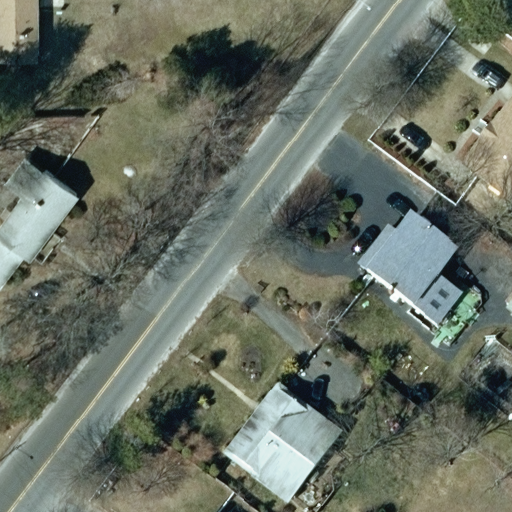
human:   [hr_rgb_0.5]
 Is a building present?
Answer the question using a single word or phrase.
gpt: yes

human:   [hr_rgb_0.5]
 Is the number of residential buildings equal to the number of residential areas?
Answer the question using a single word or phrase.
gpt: no

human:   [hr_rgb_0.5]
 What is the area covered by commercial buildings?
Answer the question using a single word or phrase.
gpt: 0m2

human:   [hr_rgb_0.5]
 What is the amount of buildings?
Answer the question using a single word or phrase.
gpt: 7

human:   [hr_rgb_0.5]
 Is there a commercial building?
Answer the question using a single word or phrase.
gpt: no

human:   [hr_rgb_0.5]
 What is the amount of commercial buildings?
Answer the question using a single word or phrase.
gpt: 0

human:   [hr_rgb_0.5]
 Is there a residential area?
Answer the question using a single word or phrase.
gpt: yes

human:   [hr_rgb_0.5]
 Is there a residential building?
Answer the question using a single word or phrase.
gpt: yes

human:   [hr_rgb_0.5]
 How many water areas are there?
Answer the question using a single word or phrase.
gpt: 0

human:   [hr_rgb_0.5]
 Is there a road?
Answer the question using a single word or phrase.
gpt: yes

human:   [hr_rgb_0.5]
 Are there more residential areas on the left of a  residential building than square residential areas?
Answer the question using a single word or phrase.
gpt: no

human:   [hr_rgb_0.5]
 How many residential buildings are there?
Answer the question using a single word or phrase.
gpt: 7

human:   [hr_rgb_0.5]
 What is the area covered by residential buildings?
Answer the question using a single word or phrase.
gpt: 1016m2

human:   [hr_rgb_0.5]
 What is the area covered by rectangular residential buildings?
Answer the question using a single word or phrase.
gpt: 195m2

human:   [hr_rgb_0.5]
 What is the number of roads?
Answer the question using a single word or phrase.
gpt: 1

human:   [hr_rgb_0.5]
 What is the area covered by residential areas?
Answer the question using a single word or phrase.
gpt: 4525m2

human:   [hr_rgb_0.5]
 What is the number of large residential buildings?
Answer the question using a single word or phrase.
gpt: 0

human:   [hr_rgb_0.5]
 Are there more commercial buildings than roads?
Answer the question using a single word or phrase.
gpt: no

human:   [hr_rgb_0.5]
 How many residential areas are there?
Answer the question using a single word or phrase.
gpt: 1

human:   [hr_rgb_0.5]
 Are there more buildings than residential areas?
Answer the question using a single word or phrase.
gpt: yes

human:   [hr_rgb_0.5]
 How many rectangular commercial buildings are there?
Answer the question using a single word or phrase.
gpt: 0

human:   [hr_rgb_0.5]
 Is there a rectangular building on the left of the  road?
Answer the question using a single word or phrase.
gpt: yes

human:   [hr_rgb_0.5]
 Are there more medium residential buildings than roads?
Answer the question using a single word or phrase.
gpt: yes

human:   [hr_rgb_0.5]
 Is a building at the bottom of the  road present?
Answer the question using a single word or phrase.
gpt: yes

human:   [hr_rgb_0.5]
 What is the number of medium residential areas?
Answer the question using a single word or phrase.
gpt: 0

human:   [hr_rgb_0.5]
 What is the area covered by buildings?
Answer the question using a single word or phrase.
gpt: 1016m2

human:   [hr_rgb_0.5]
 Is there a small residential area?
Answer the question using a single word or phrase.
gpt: no

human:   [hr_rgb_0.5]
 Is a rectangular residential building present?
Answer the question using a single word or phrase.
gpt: yes

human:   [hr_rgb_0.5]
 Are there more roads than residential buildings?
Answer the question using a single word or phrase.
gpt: no

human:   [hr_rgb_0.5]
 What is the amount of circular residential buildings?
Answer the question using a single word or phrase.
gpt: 0

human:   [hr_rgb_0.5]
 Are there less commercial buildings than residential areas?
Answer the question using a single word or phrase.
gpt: yes

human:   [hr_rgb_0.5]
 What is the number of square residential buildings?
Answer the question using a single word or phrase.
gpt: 0

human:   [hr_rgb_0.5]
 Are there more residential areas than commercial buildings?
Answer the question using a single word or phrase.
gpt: yes

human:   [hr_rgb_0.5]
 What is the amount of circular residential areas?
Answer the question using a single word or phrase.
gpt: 0

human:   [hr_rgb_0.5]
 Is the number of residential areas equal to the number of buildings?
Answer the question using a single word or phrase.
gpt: no

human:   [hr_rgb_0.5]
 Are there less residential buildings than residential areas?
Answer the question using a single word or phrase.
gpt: no

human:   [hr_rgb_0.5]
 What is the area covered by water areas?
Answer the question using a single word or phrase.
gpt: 0m2

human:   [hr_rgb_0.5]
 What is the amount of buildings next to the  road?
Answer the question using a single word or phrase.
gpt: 7

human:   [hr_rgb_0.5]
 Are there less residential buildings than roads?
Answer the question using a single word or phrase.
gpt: no

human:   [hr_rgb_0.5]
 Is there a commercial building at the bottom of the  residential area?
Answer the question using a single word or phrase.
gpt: no

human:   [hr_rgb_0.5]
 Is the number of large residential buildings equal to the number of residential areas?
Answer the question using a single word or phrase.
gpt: no

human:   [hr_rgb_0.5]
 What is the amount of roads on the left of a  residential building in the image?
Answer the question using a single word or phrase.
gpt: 1

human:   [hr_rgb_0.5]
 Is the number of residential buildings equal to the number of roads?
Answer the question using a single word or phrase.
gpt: no

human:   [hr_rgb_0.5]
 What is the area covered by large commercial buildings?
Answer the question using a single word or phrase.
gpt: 0m2

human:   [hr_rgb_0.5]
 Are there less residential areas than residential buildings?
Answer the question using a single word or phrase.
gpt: yes

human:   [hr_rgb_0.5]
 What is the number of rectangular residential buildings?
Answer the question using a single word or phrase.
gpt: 4

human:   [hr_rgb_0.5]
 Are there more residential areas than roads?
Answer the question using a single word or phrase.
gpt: no

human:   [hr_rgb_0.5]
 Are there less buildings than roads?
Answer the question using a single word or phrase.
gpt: no

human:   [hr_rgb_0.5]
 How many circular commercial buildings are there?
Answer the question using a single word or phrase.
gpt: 0

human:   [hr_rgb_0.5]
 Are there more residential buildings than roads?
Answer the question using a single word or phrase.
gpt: yes

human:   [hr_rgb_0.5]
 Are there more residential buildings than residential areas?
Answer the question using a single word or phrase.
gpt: yes

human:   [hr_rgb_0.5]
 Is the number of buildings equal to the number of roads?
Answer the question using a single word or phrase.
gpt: no

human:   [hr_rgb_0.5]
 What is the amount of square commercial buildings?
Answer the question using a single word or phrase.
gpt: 0

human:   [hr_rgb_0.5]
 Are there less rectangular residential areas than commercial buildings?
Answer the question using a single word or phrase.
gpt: no

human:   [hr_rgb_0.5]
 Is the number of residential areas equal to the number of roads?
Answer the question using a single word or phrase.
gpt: yes

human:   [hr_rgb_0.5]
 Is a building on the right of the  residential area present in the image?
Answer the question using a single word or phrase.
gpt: no

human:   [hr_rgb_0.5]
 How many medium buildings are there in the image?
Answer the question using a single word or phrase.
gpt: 4

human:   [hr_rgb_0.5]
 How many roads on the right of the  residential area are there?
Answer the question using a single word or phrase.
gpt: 0

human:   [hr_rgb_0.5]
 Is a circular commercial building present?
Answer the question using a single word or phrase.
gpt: no

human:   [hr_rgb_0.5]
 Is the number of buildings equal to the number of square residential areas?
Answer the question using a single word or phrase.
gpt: no

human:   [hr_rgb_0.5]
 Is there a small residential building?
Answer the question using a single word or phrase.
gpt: yes

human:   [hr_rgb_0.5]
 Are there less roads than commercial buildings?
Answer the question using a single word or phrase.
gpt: no

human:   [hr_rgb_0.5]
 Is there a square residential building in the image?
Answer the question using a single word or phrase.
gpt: no

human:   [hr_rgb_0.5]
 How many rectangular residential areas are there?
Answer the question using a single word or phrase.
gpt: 1